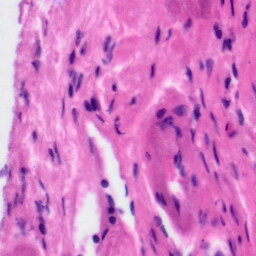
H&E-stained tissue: Tonsil